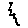
Label: zigzag